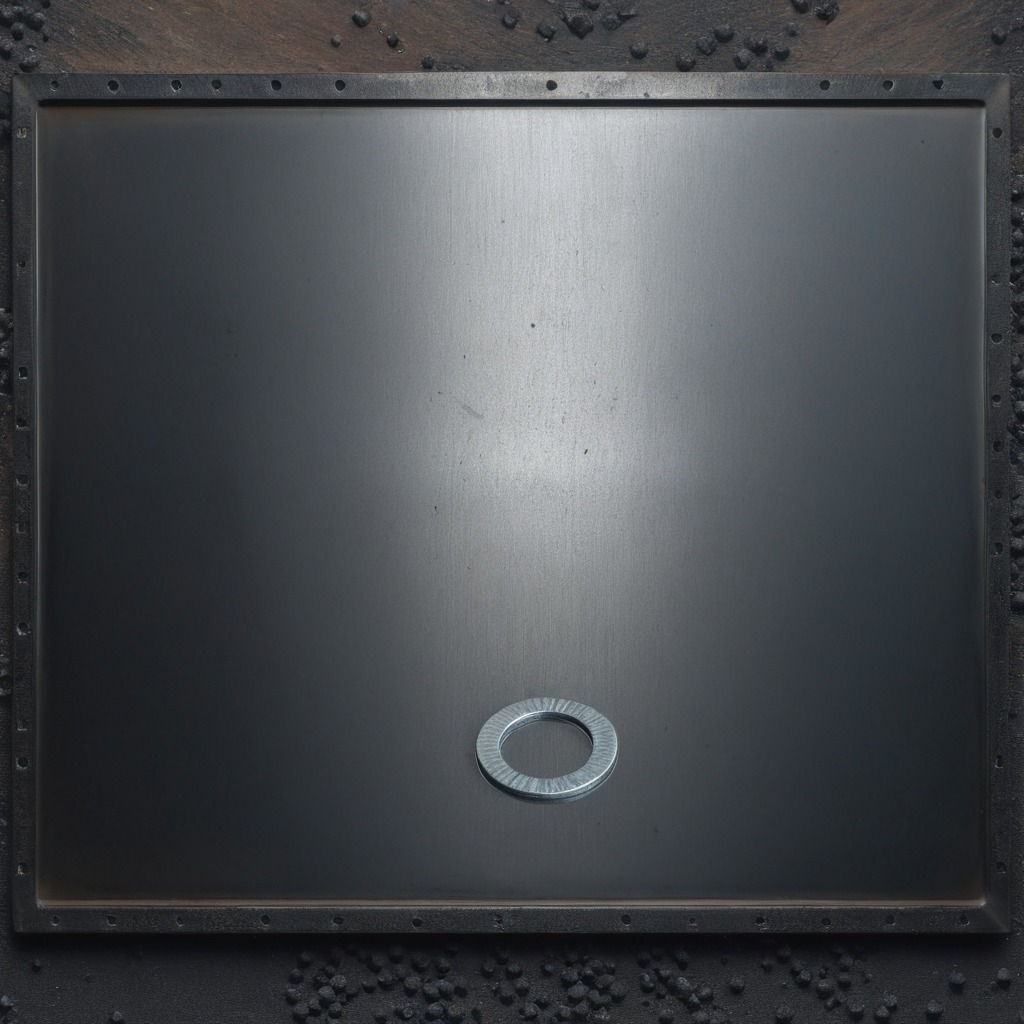
A flat metal washer lies on a cold steel table in a mining workshop gritty textures.